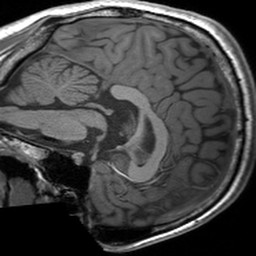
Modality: T1w
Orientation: sagittal
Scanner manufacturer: siemens
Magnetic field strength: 3 T
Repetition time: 1.54 s
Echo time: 0.00234 s